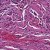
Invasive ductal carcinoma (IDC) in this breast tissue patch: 1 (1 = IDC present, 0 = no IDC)